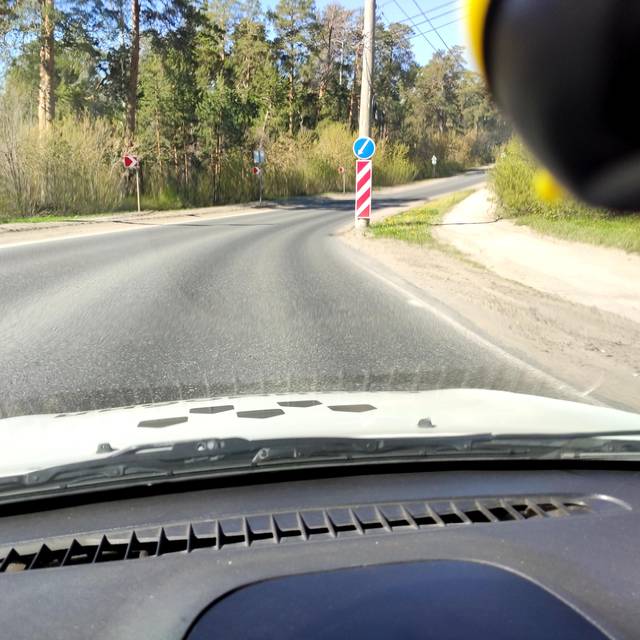
Region: Russia
Coordinates: 53.476, 49.348